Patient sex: M
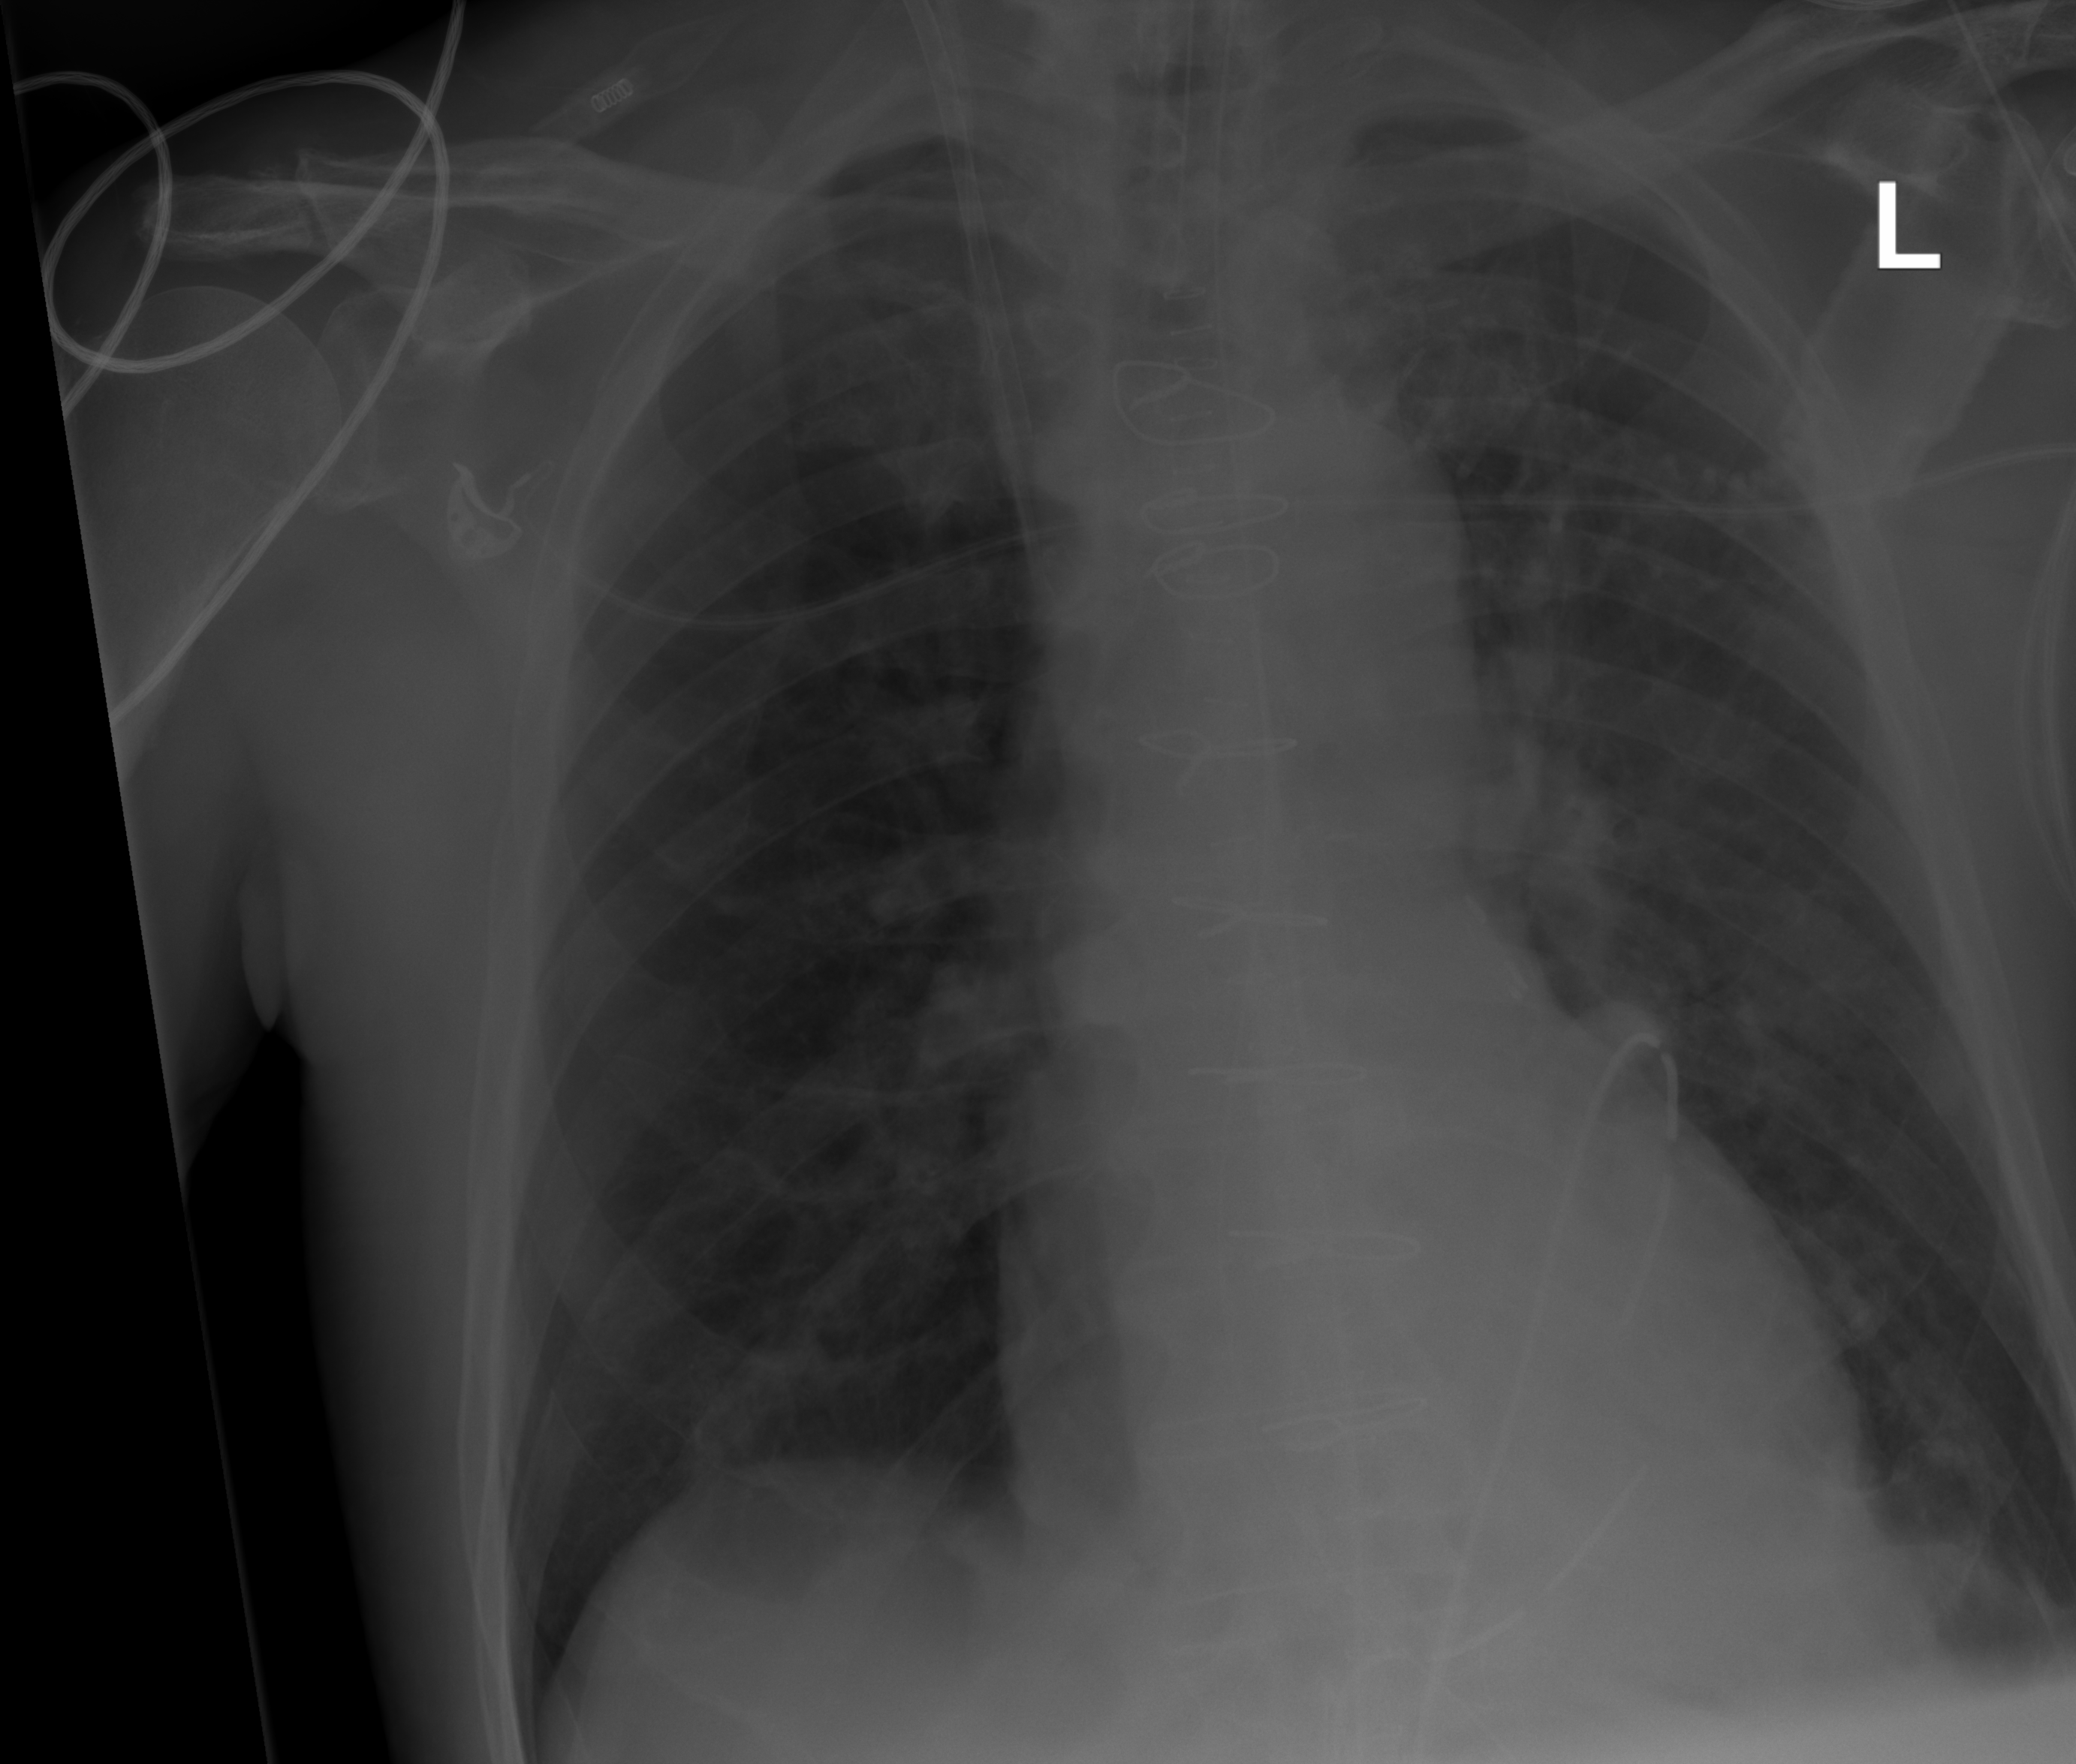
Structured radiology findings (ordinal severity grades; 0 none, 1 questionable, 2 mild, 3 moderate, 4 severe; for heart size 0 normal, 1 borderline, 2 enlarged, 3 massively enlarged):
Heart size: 0
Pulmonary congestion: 0
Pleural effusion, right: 0
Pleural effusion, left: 0
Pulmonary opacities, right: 0
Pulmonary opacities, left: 0
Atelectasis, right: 0
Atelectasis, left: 2